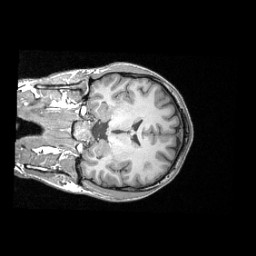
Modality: T1w
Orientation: coronal
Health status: healthy
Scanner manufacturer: siemens
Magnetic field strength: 3 T
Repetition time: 2.3 s
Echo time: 0.00287 s